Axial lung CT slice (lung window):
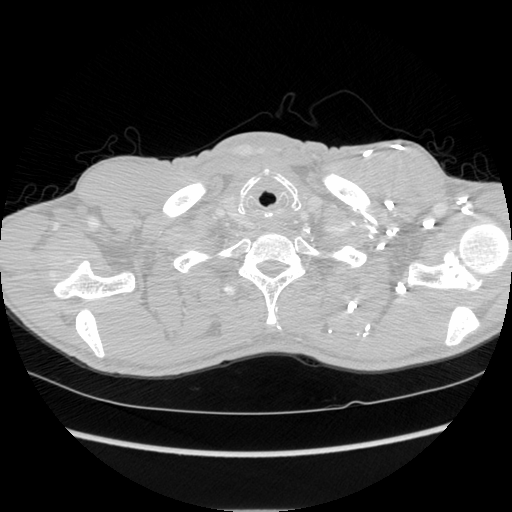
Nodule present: no